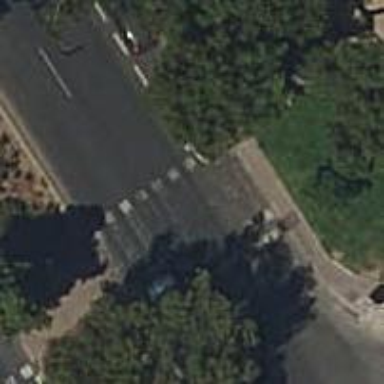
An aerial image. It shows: Crossing with traffic signals.